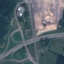
Label: Highway